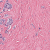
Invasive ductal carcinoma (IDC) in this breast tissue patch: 1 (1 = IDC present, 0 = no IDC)